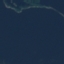
Land use / land cover: SeaLake